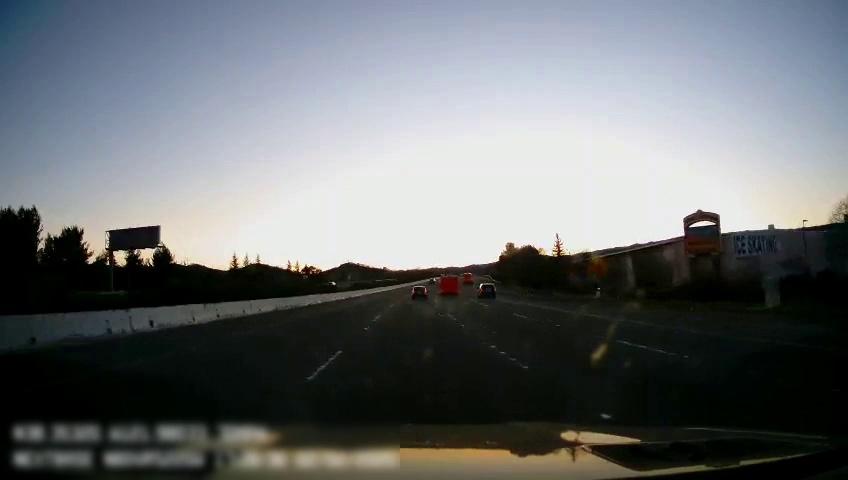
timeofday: Day
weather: Cloudy
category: Drivable Space
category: Vehicles | SUV
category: Vehicles | Truck
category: Vehicles | Bus
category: Vehicles | Car
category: Lanes | Current Lane
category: Lanes | Current Lane
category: Lanes | Alternate Lane
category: Lanes | Alternate Lane